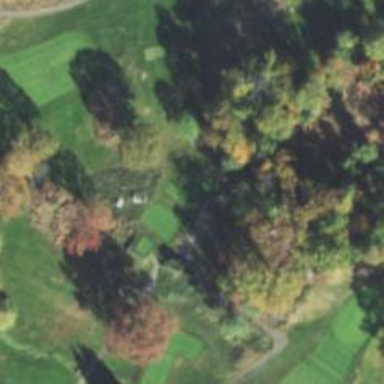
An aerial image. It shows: Service road used as golf cart path.